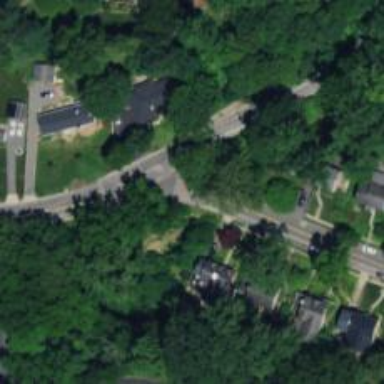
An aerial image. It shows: Residential road with asphalt surface passing over slab-structured bridge.